Field crop: tomato
Growth stage: 2
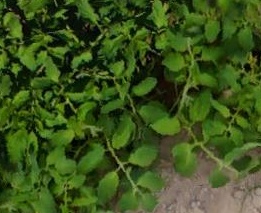
Species: tomato